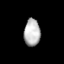
Tissue: lung
Cell type: Epithelial cells
Senescence score: 0.1303
Nuclear area (px): 432
Mean DAPI intensity: 183.6875